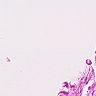
Metastatic tissue present: no